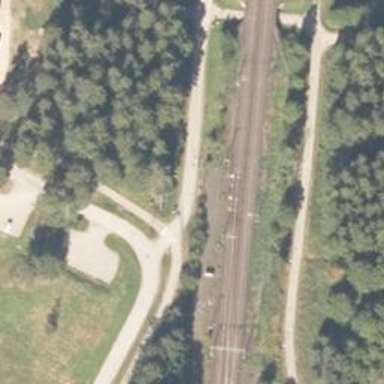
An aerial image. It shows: Railway with continuous electrified contact lines.